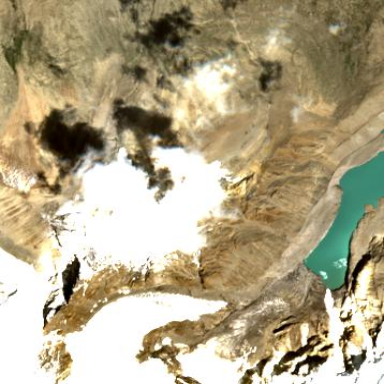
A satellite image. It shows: Stunning view of glacier.